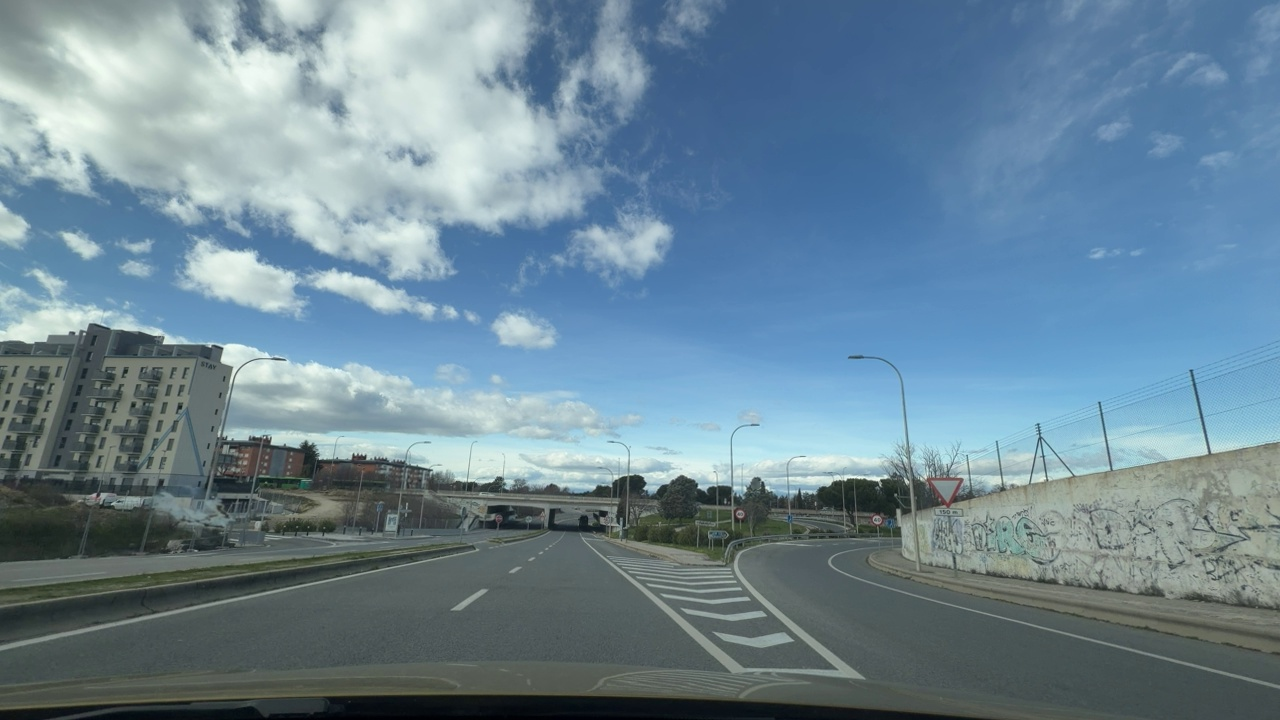
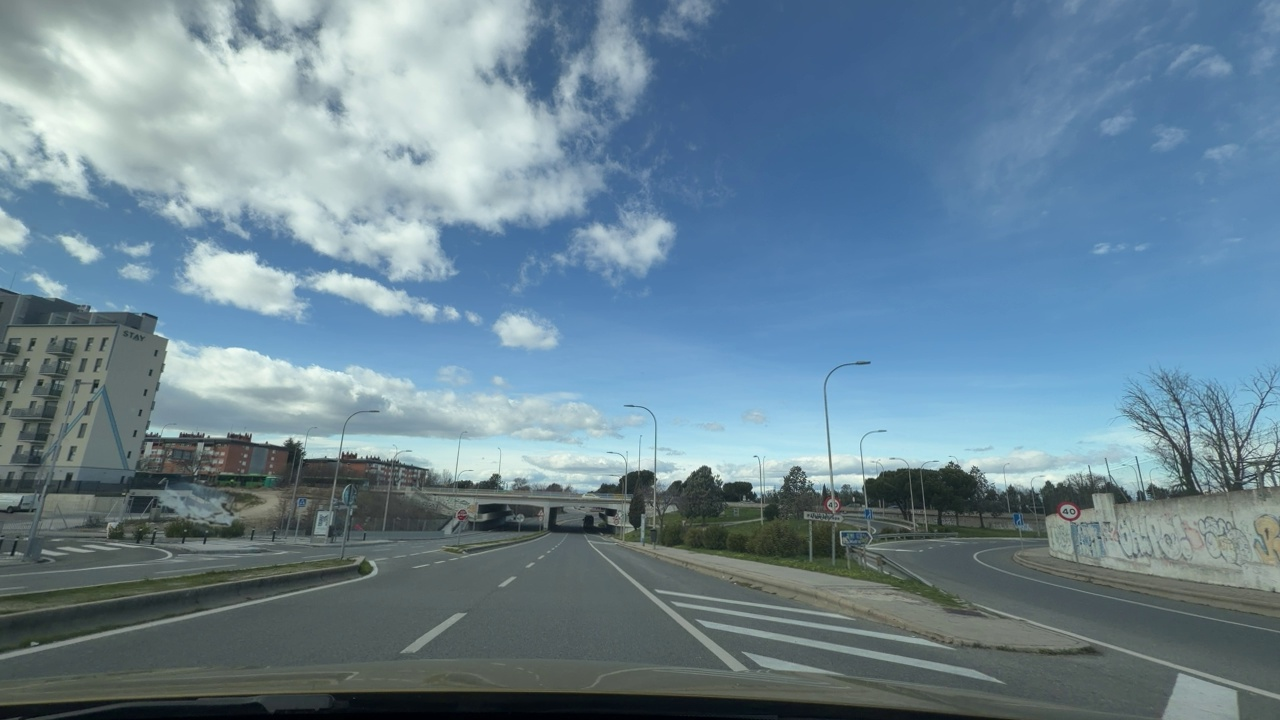
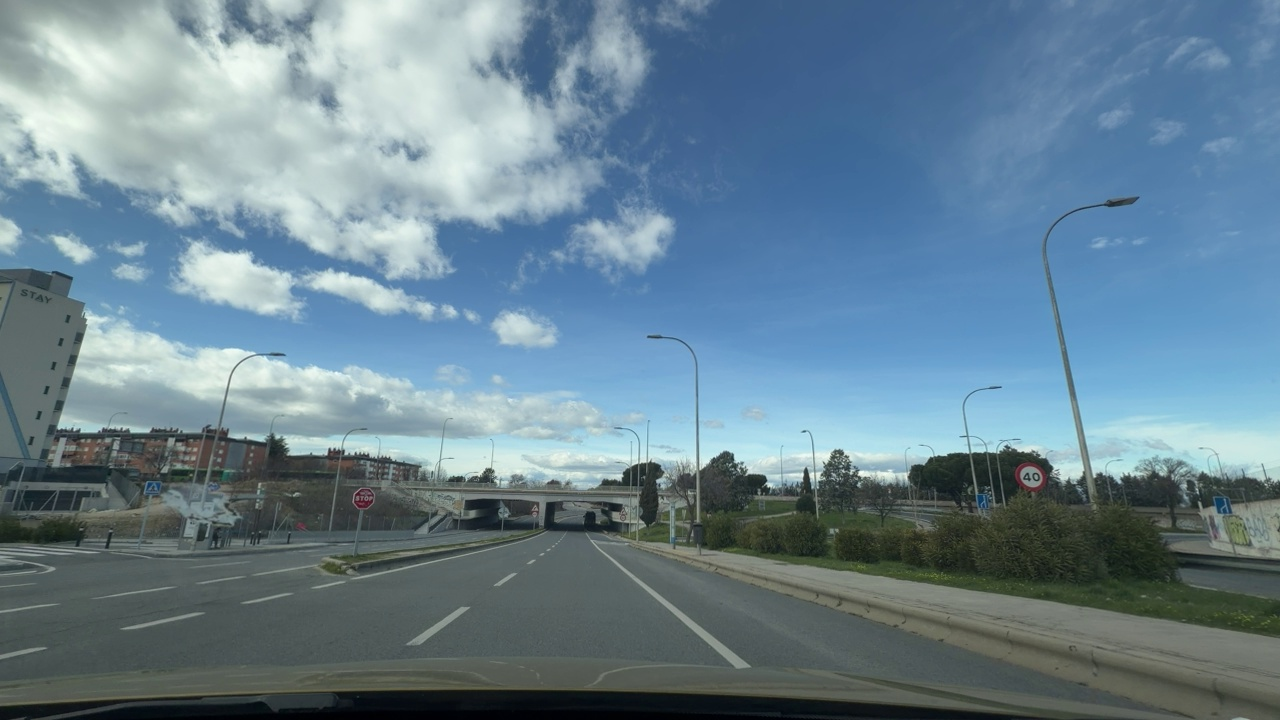
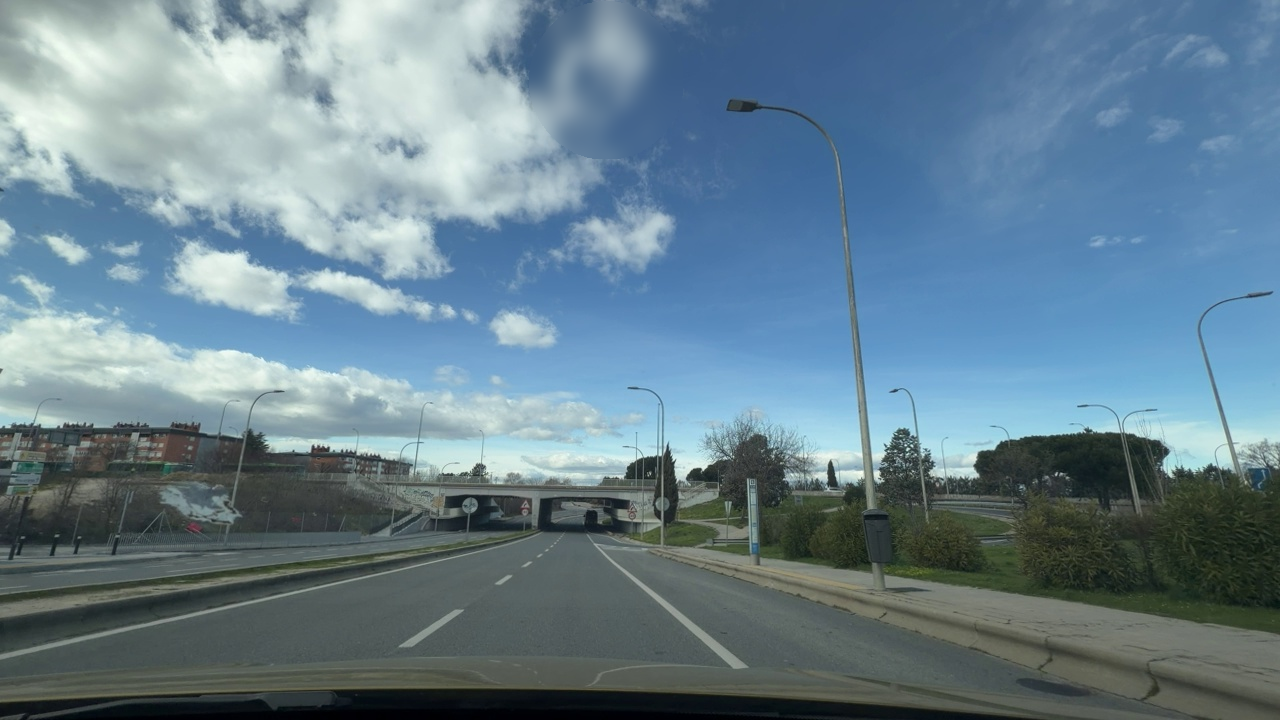
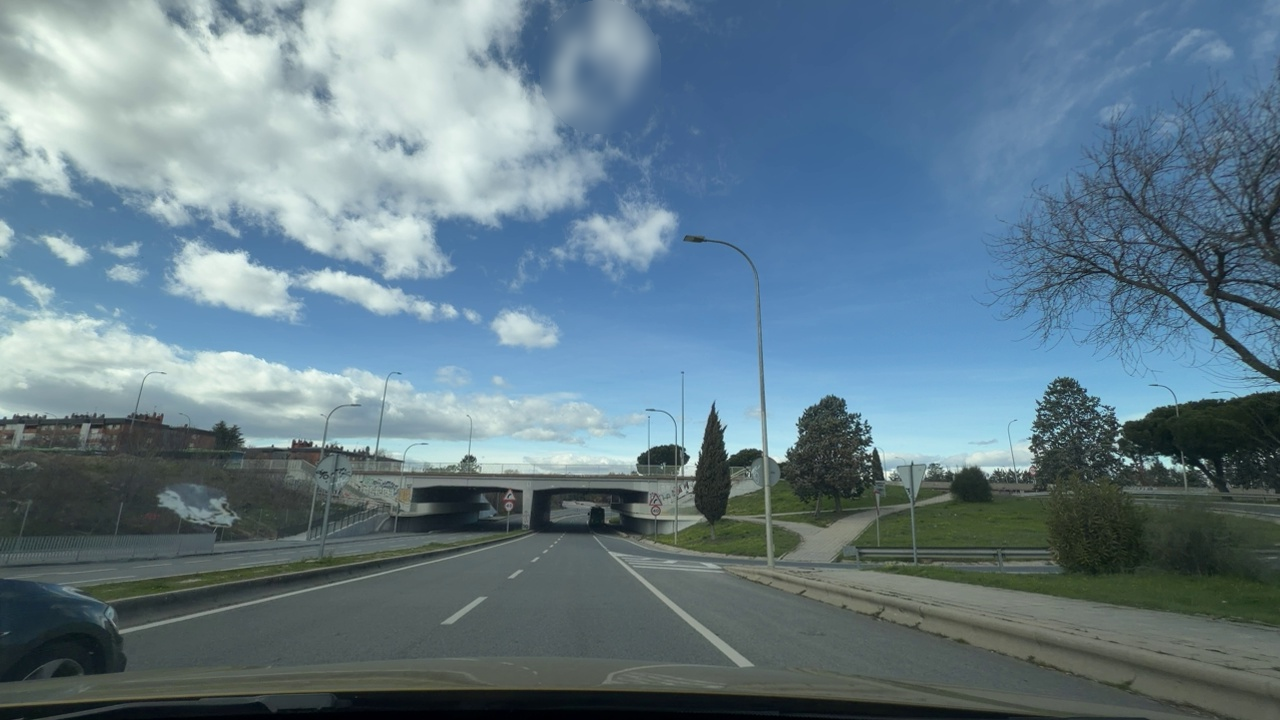
Situation: Speed limit adaptation
Question: Are multiple speed limit signs with different values visible?
Answer: No
Reasoning: No speed limit signs with different values are visible and appear sequentially

Situation: Speed limit adaptation
Question: Is there a speed limit sign regulating the ego lane?
Answer: Yes
Reasoning: There is a speed limit sign along with a curve sign ahead

Situation: Speed limit adaptation
Question: What speed value is displayed on the visible speed limit sign?
Answer: 40
Reasoning: The value displayed is 40, so the limit is 40km/h

Situation: Speed limit adaptation
Question: Is the ego vehicle traveling on a highway?
Answer: No
Reasoning: The vehicle is not in a highway, as there is a side walk on the left side of the ego lane

Situation: Speed limit adaptation
Question: Is the ego vehicle entering or exiting a highway?
Answer: No
Reasoning: No signs of entering or exiting a highway is visible in the image

Situation: Speed limit adaptation
Question: Are speed bumps, crosswalks, or construction-related obstacles present in the ego lane?
Answer: Yes
Reasoning: A crosswalk is slightly visible ahead of the road as this is an urban area with sidewalk to connect to different spaces